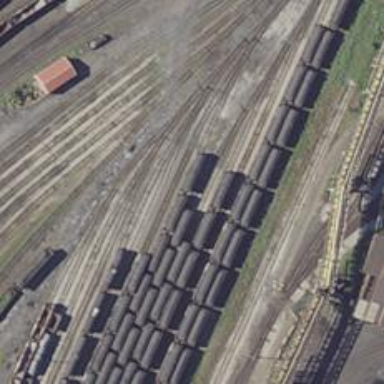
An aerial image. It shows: Railway yard in service.